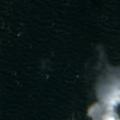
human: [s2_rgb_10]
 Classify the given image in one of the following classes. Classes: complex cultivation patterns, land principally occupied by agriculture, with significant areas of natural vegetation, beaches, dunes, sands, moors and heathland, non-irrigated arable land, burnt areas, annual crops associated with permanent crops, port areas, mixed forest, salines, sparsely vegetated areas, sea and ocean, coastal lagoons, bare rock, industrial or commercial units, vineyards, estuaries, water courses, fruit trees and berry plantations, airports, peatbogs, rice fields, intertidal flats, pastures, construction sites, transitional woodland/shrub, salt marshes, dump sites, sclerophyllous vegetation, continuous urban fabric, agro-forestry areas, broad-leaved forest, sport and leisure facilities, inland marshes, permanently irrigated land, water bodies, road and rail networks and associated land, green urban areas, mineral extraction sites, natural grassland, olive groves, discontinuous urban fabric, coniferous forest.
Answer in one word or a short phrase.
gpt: sea and ocean